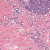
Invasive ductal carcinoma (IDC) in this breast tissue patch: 0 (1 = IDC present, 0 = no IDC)